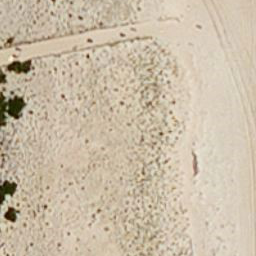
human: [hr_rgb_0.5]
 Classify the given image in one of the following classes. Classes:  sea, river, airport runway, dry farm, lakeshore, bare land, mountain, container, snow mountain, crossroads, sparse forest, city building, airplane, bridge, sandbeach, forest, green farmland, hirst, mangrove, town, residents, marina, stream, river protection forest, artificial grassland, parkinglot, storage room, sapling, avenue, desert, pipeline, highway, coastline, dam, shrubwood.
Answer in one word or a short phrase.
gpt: sandbeach